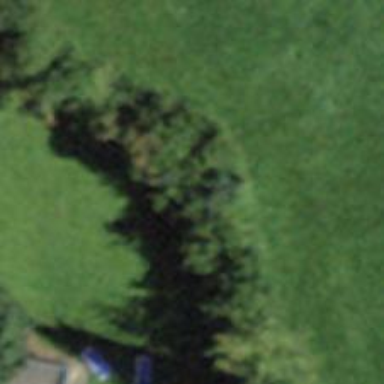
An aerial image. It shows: Hedge acting as barrier.